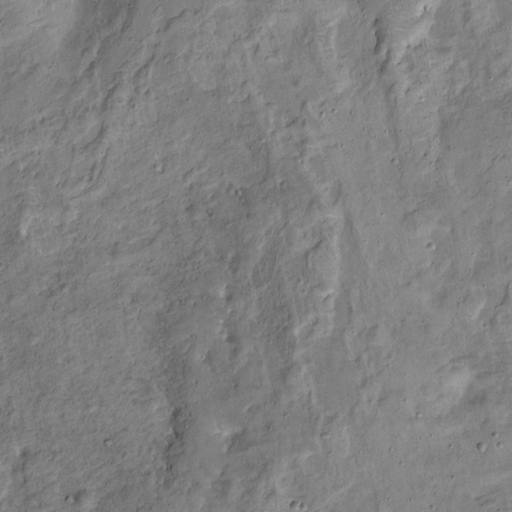
Objects detected: cone